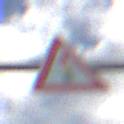
Verkehrszeichen: Lichtzeichenanlage
Umgebung: Outdoor, Nature
Tageszeit: Midday
Wetter: PartlyCloudy
Licht: Natural
Jahreszeit: NotSpecified
Kontrast: LowContrast